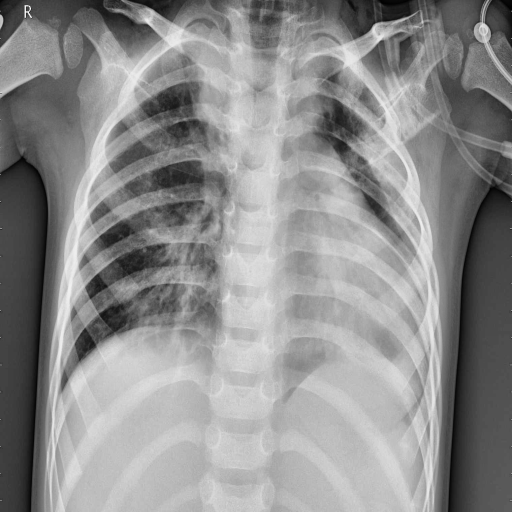
Finding: PNEUMONIA